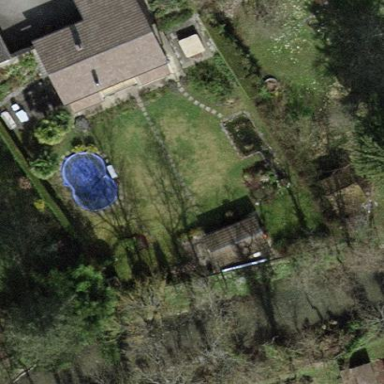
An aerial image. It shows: Garden enclosed by fence.